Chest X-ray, AP view. Patient: 24 years old, sex M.
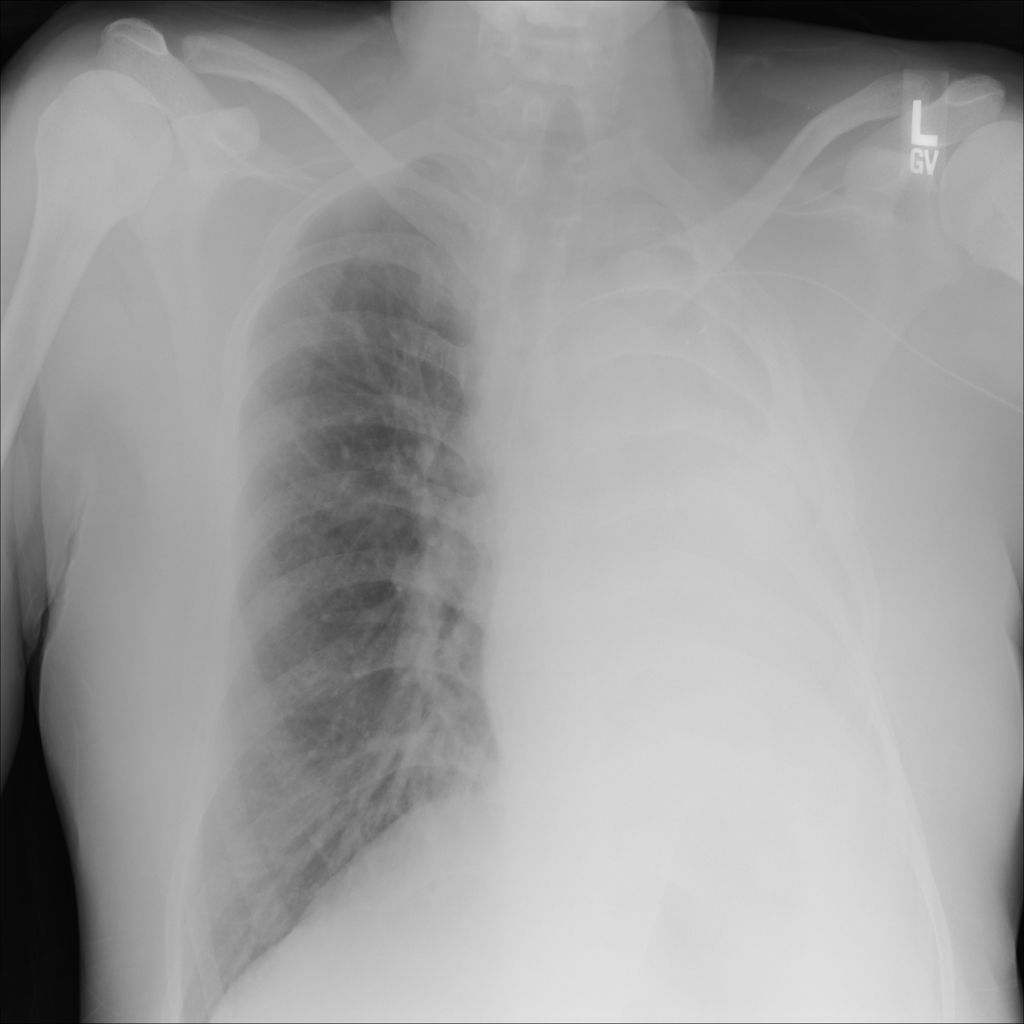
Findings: No Finding